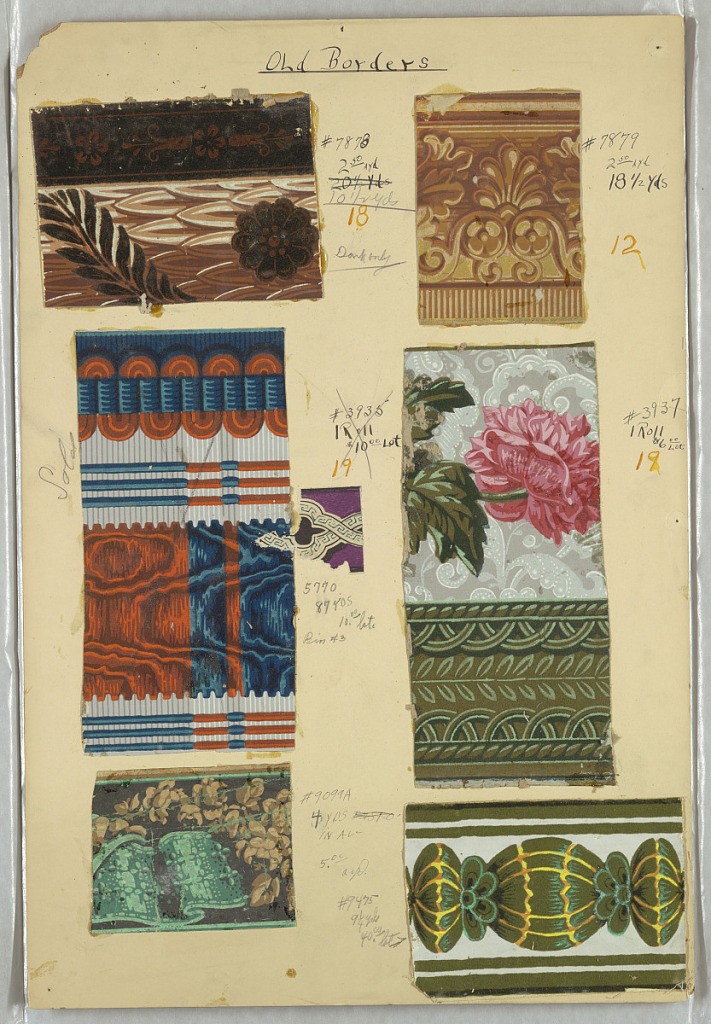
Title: Border
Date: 1820–50
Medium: Block-printed and flocked
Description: Eight swatches of wallpaper borders, including fancy gimp, ribbons, architectural moldings, moire, floral.